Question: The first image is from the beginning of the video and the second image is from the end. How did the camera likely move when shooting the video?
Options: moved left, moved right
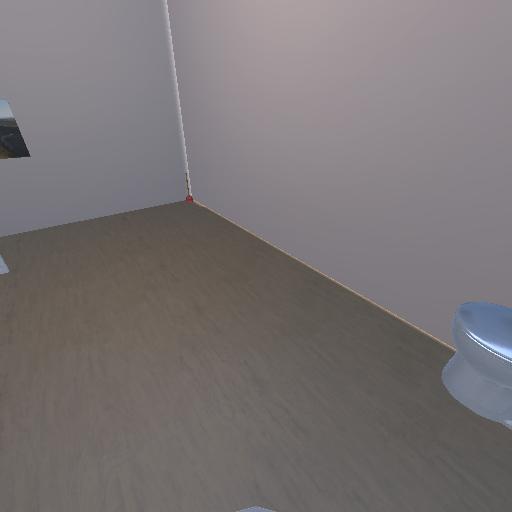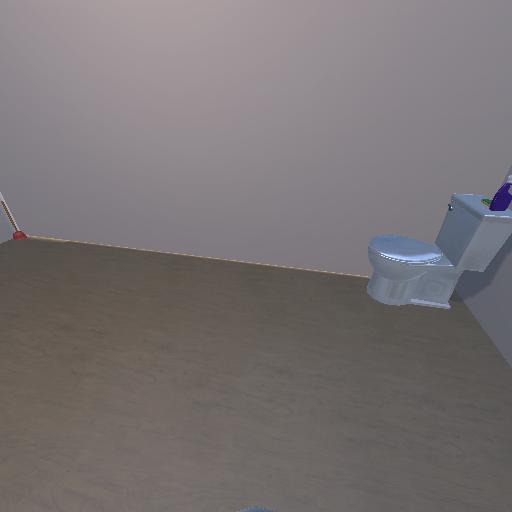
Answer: moved left